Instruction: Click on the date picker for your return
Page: home
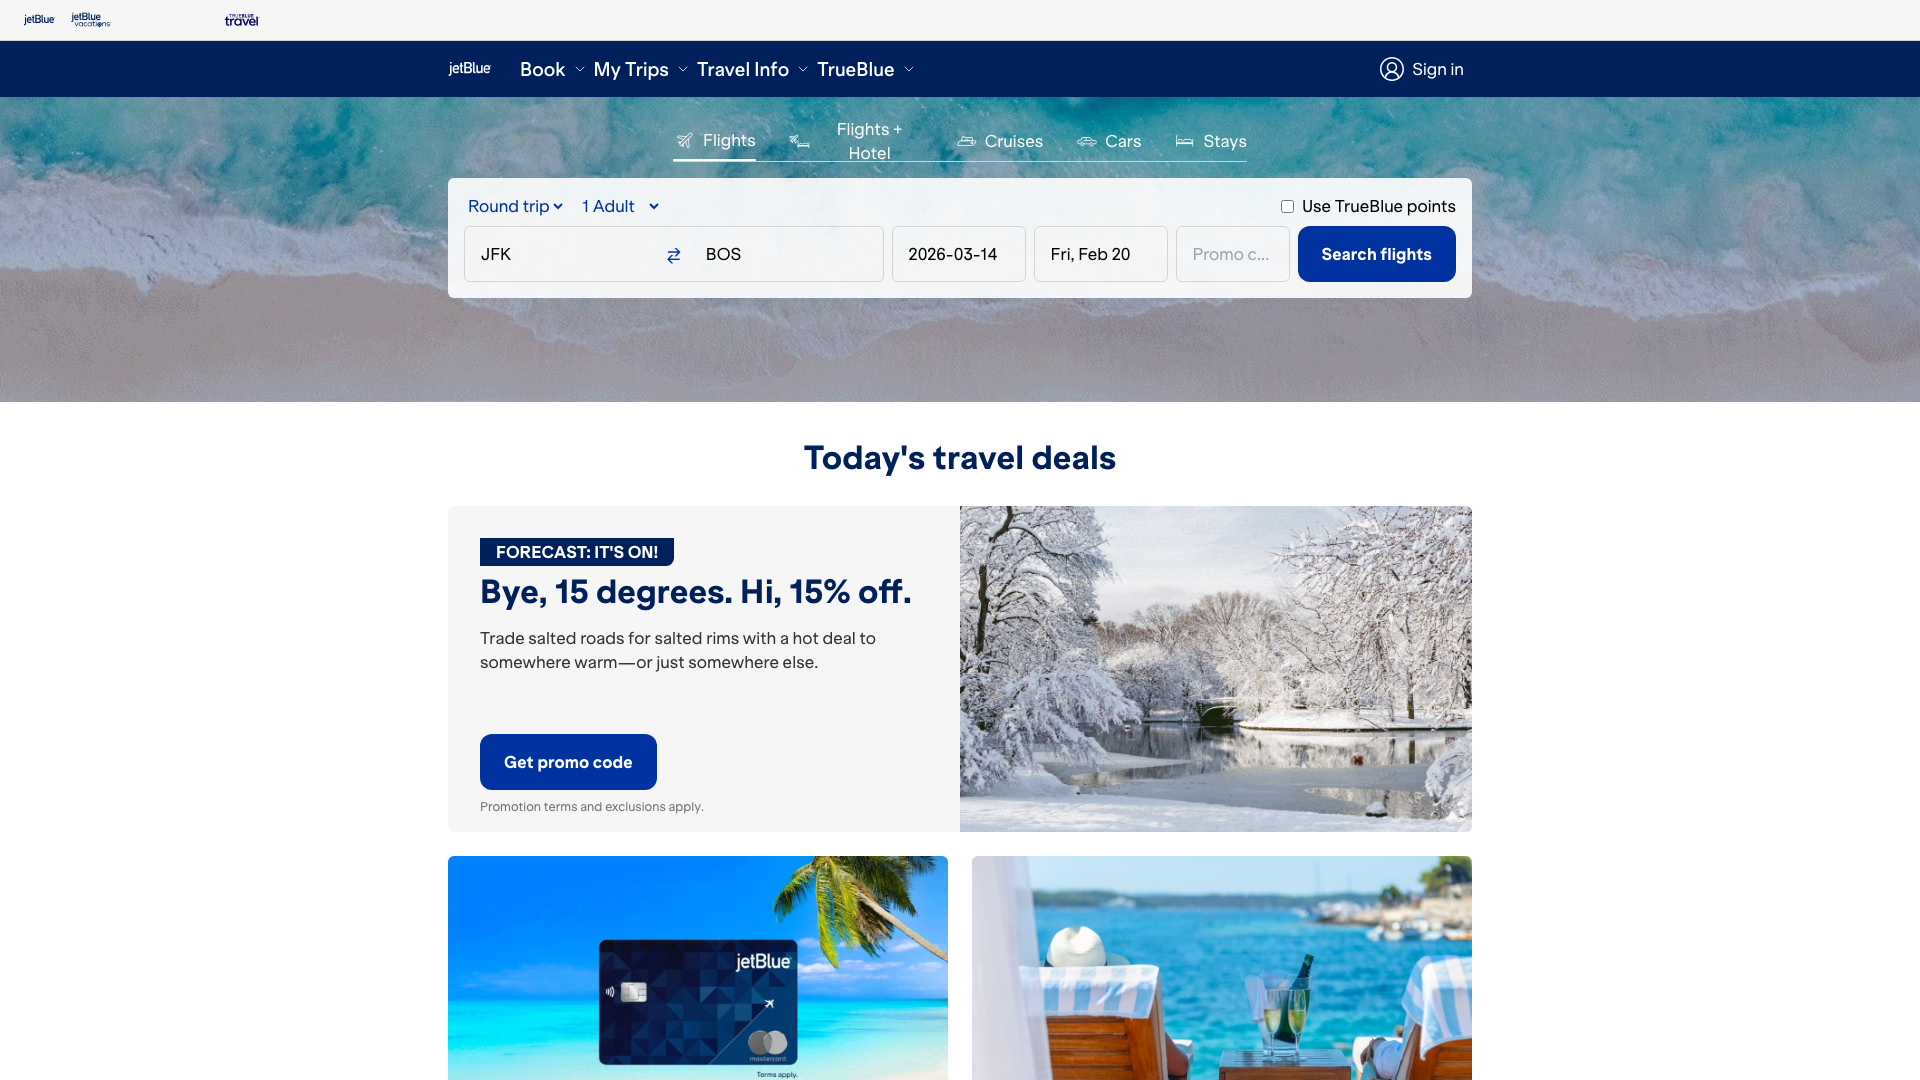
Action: click